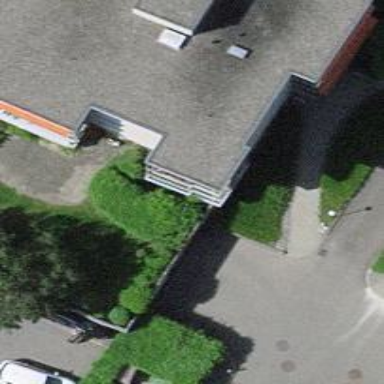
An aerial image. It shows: Parking entrance.